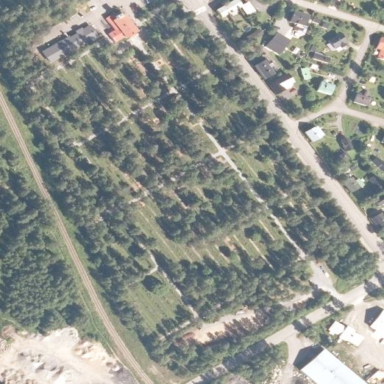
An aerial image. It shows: Cemetery.